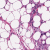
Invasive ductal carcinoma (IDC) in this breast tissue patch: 0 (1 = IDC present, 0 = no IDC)